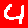
Digit: 4